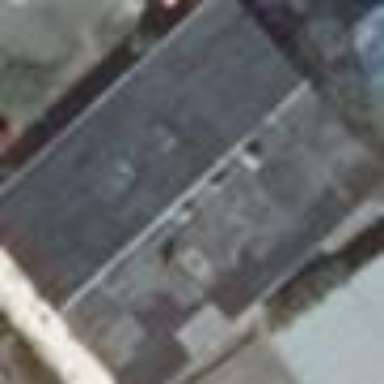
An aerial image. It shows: Detached building with gabled roof.